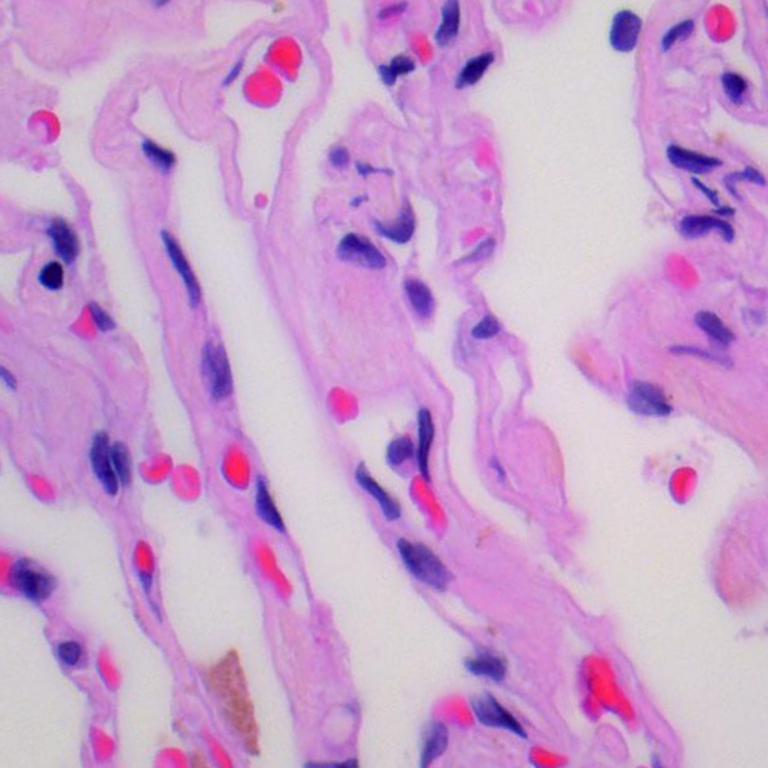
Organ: lung
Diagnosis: benign